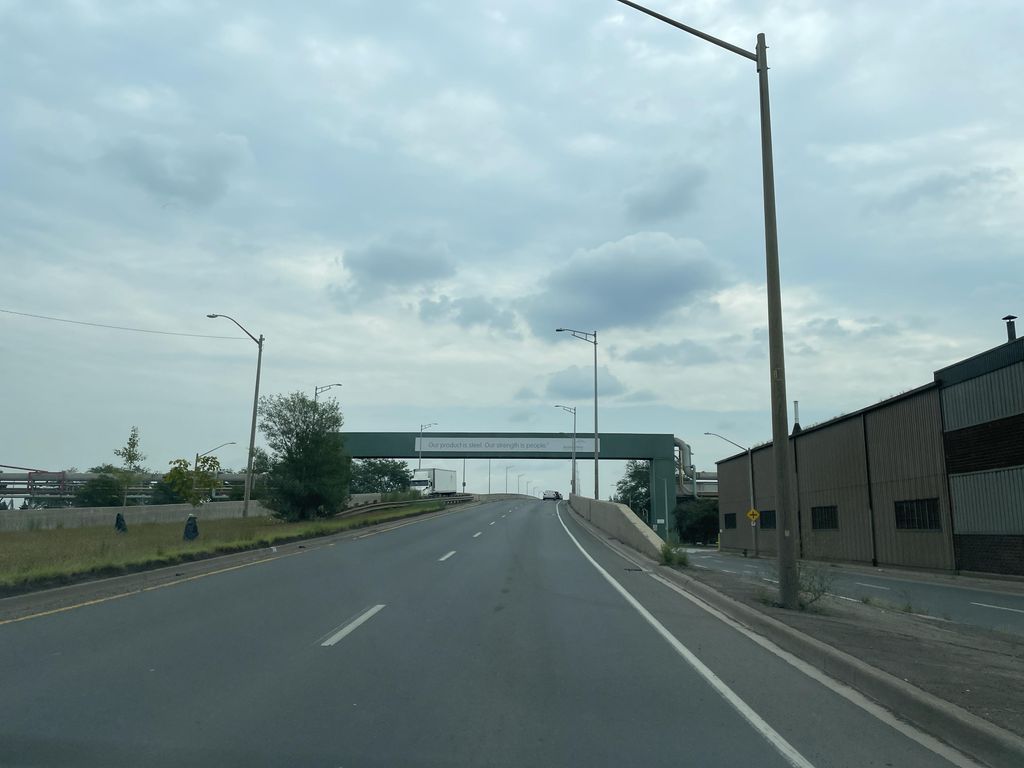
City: hamilton